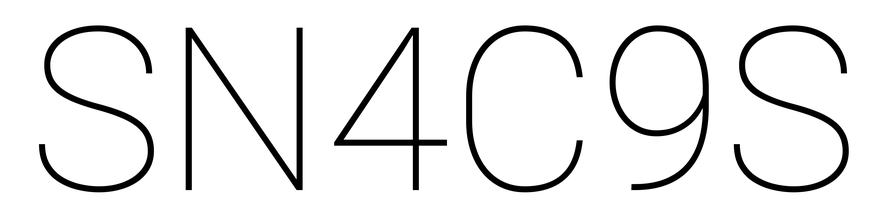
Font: Roboto_Thin